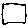
Label: square